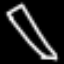
Label: pencil